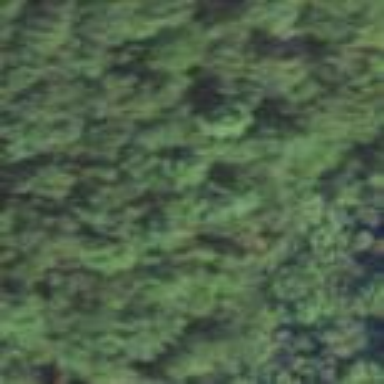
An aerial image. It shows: Mixed leaf woodland.